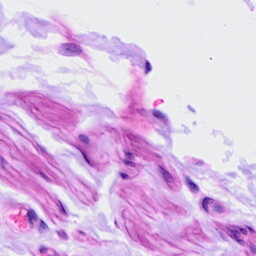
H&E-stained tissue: Ovarian